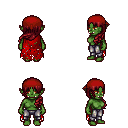
a pixel art fantasy rpg character, female body template, orc, green skin, red tattered cape, metal pants, brunette left-swept hairstyle, red bandana, four views (front, back, left, right), 2x2 character sprite sheet, small pixel art, hard edges, no anti-aliasing